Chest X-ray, PA view. Patient: 33 years old, sex F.
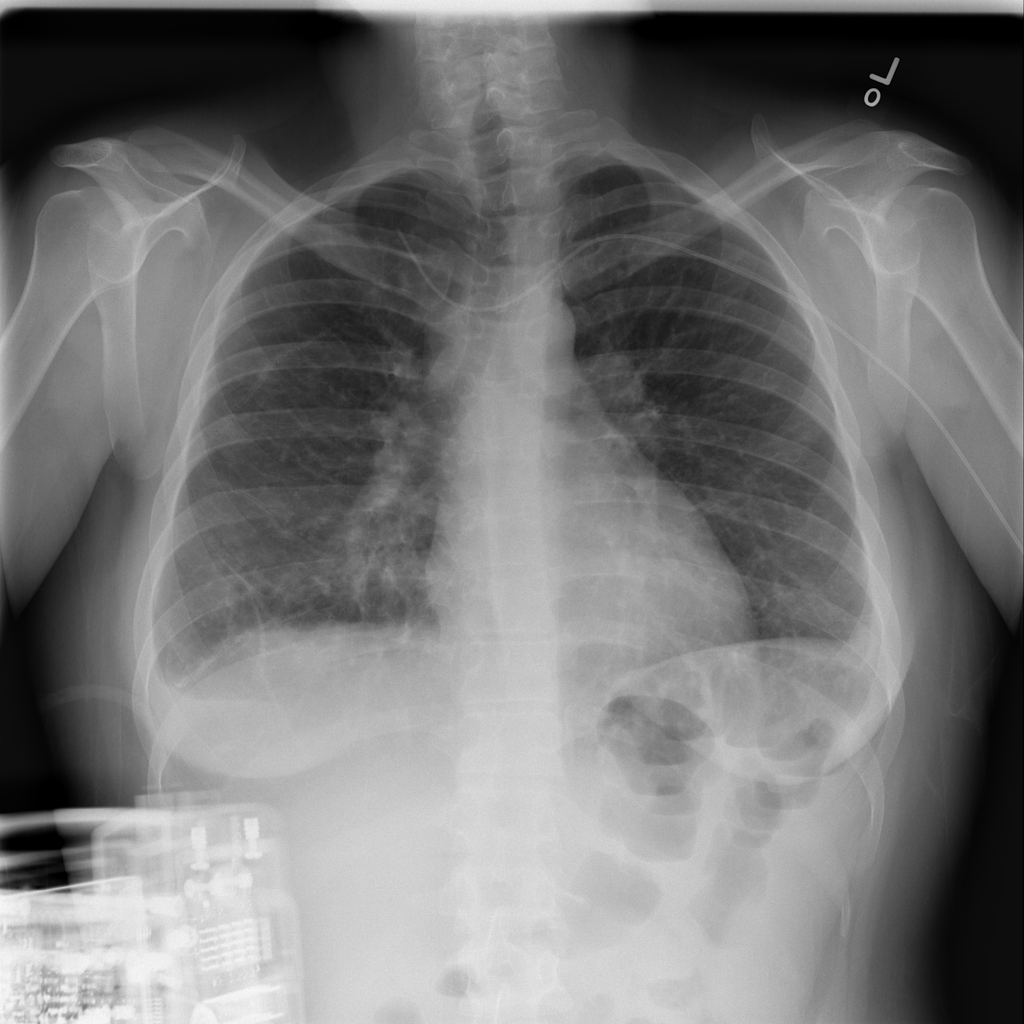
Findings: No Finding